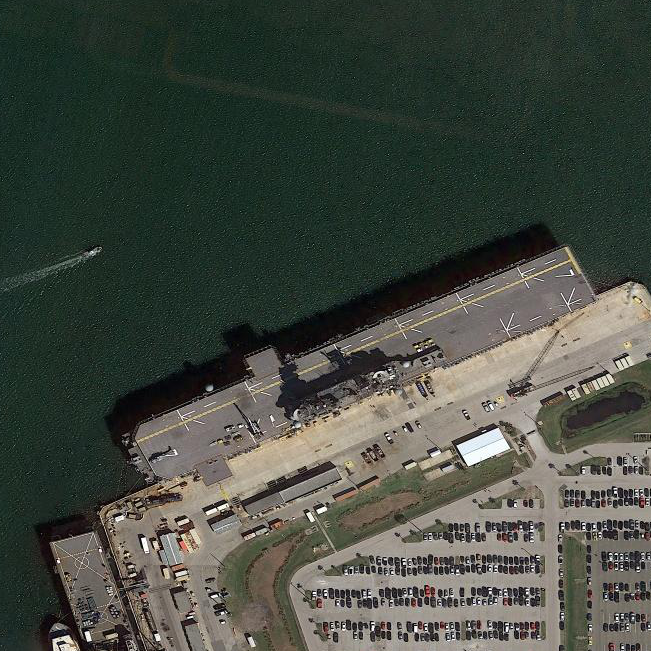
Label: assault